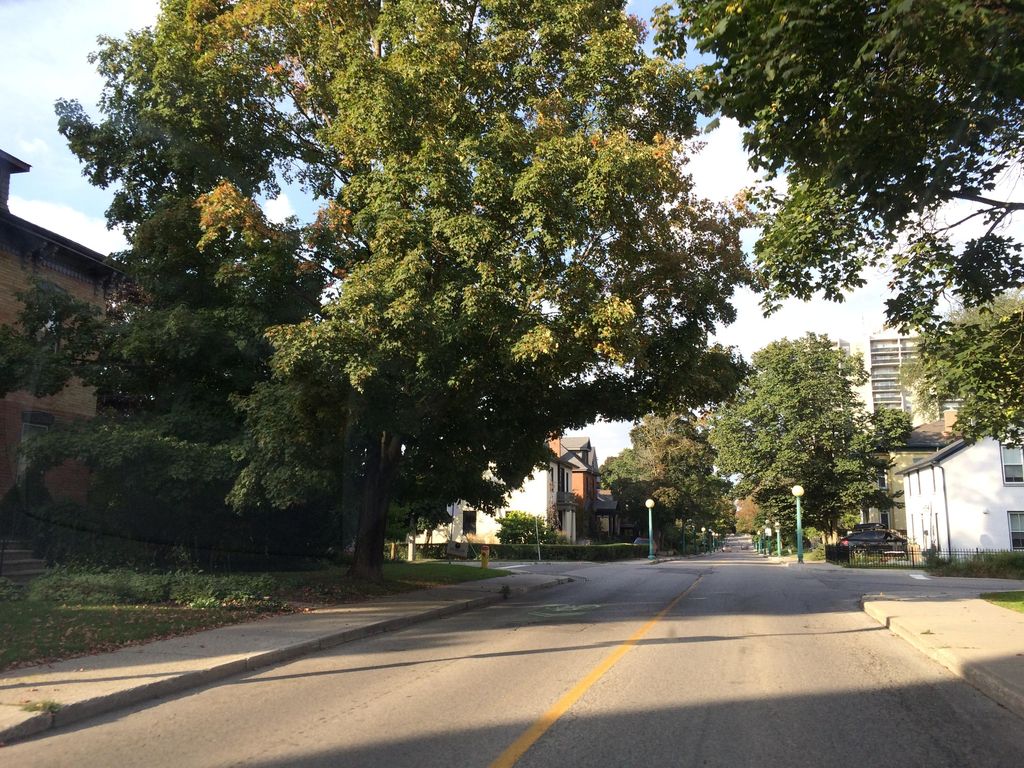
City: kitchener-waterloo